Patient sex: M
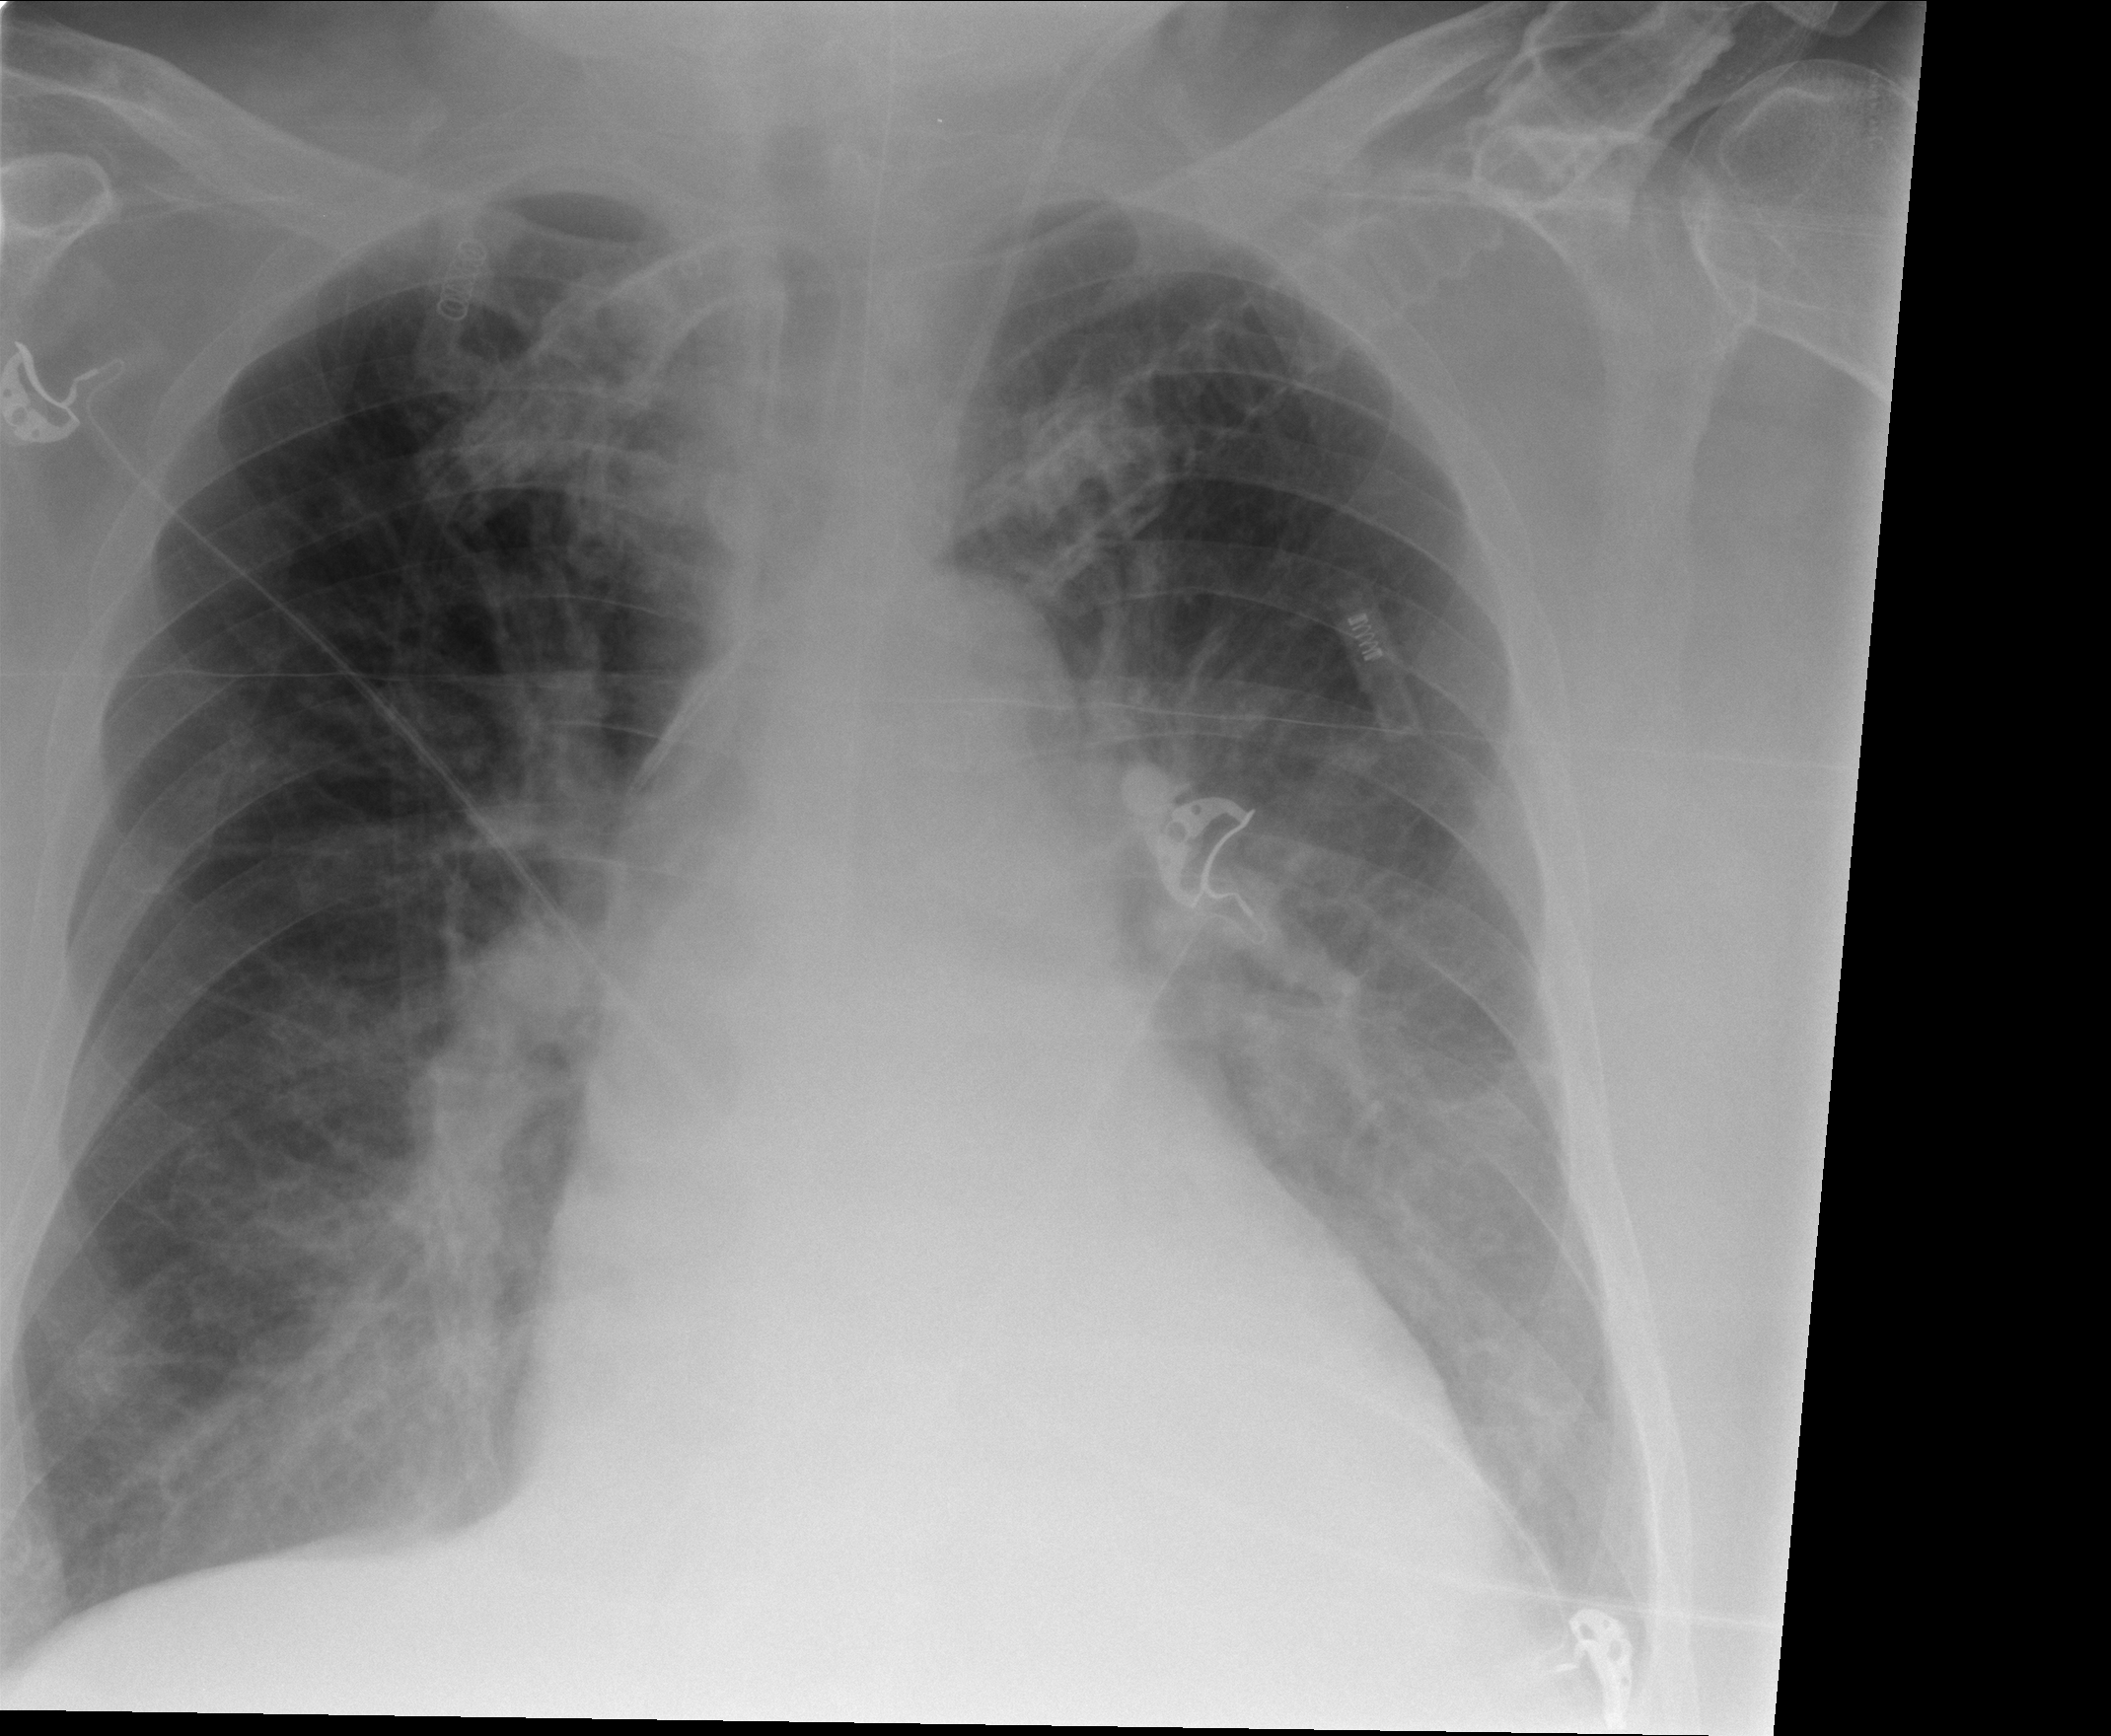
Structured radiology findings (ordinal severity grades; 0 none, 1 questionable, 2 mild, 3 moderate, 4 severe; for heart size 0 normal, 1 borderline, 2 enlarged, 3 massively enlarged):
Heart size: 2
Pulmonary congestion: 2
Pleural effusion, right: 2
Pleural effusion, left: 2
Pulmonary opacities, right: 2
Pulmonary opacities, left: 1
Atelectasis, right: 0
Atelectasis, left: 0